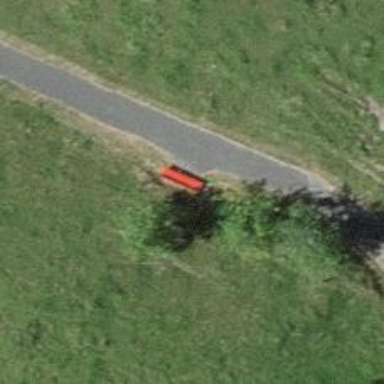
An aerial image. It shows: Red bench.